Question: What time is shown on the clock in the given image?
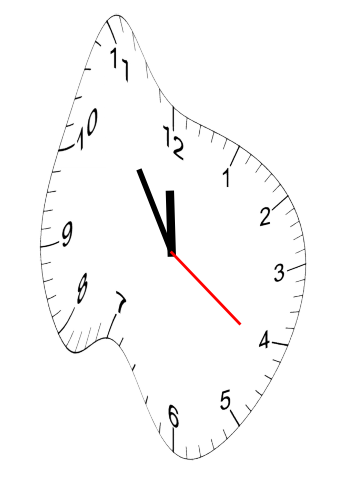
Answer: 11:54:21